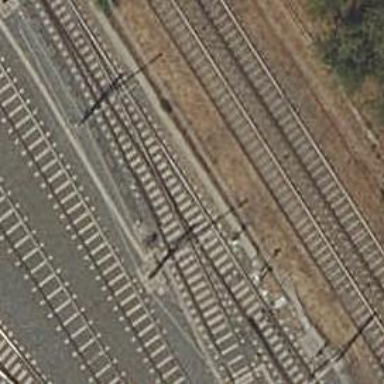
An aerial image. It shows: Yard with electrified contact line.